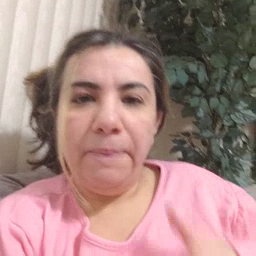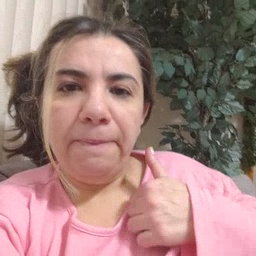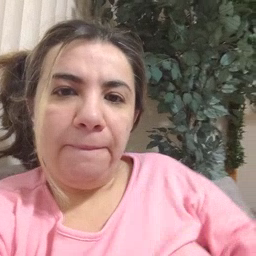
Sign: bath